Question: Is there a way to view the properties on SAP GUI objects?
Like this:

But for SAP objects like the following ones:
'''
Set SAPGuiAuto = GetObject("SAPGUI")
Set App = SAPGuiAuto.GetScriptingEngine
Set Connection = App.Children(0)
Set SAPSession = Connection.Children(0)
'''
I ask this after reading the last part of the answer to this post: <URL>
> If however you want to use early binding so that your VBA editor might
show the properties and methods of the objects you are using, you need
to add a reference to 'sapfewse.ocx' in the SAP GUI installation folder.
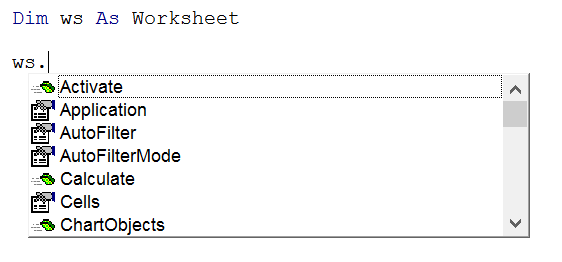
Answer: This is something so badly advertise by the SAP team, they should definitely do a better job there.
Basically you first of all need to add a reference to the SAP object model, the libraries that VBA will understand. Don't know how familiar are you with there references to object models. Basically, on your VBA Editor, click Tools, then References, then Browse, and find this file: "C:\Program Files\SAP\FrontEnd\SAPgui\sapfewse.ocx" (or possibly "C:\Program Files (x86)\SAP\FrontEnd\SAPgui\sapfewse.ocx").
Now you'll be able to browse it on the Object Explorer (press F2 in the VBE), and declare the types.
You need now to familiarise yourself with the Types of this library. Some hints, they all start with Gui, like, 'GuiSession', 'GuiApplication', 'GuiConnection', GuiBlabla... Names are pretty explicit and intuitive.